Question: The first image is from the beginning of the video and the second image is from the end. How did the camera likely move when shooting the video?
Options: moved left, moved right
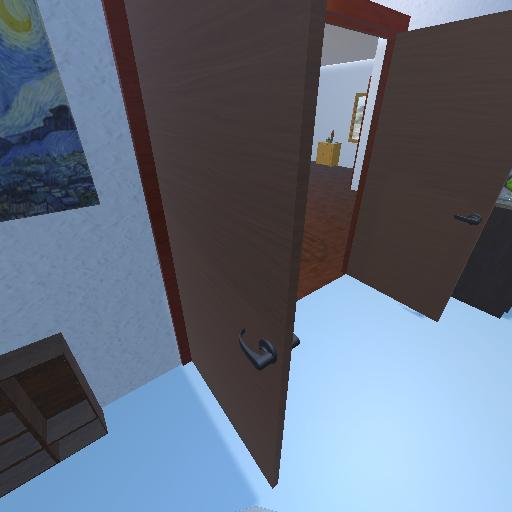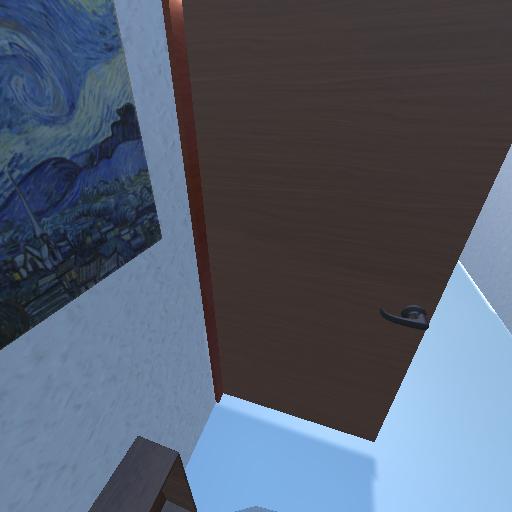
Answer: moved left